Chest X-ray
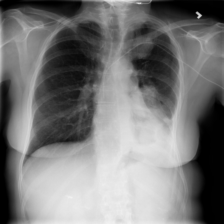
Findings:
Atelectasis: negative
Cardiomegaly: negative
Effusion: negative
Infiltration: negative
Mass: positive
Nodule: negative
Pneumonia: negative
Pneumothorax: negative
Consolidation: negative
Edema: negative
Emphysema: negative
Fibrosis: negative
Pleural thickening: negative
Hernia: negative